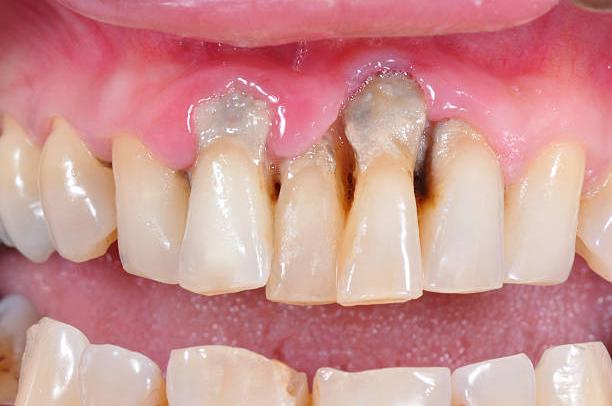
Condition: Gingivitis